Question: I'm not allowed to use methods from any class except String and IO Class
So my code snippet is:
'''
String line = reader.readLine();
while (line != null) {
String[] elements = line.split(",");
// Array could be too big if there are multiple occurances of
// the same number
// Array length + 1 because I can't use the 0 and with a input line of
// 1,2,3 for example would be the length 3 but I would have the
// numbers 0,1,2 in the Array as my index.
String[][] placeholderMatrix = new String[elements.length+1][elements.length+1];
for(int i = 0; i < elements.length-1; i++){
placeholderMatrix[(int)elements[i]][(int)elements[i+1]] = 1;
}
line = reader.readLine();
}
'''
In the File I'm getting are only numbers like that: 1,2,3,4,5,8,7,4
So in my splitted String Array are only Numbers but now if I want to use them as my index for my Matrix(placeholderMatrix)
My problem is in my for loop where I want to use them as my Index I can't use them because it is a String Array. Normally I would use Integer.parseInt but I'm not allowed to :/
Any ideas on how I can implement them as my Index? and any Idea how I can get the perfect length of my Matrix? Because If I get the following numbers: 1,2,2,2,3 My Matrix should only have the numbers:
'''
0 1 2 3
1
2
3
'''
But if I'm using elements.length+1 for the length of my Matrix I would get the numbers 0 1 2 3 4 5
Hope you could understand my problem. Sorry for my bad english and Thanks in advance.
Edit: SO i got another problem with that. If I implement the method(parseInt) of Dici and am using it in the line "placeholderMatrix[parse(elements[i])][parse(elements[i+1])] = 1;" I'm getting the error ArrayOutOfBounce because my defined Array is just the length of my splitted String Array elements. But if I define it with Integer.MAX_VALUE as my length I get a memory error because it is too big. Any ideas?
Edit2: My Task:
I have to take a row of Numbers seperated by ",". (I will split it with the String split method to get only the numbers) Now I have to create a Matrix(2 dimensional Array) and look for the number at the index i of my new String Array and the number at the index i + 1 and have to take the first Number as my column and th second as my row (or vice versa) and implement at that point a 1. Now are my Numbers I will get from 1 to Integer.MAX_VALUE so I would have to create such a big Matrix but this isn't possible because I get the MemoryError.
Error: java.lang.OutOfMemoryError: Requested array size exceeds VM limit
at Test.main(Test.java:29)
To understand what I have to do: <URL> the image at the right but for numbers from to Integer.MAX_VALUE so my 2D Array has to be defined with the length of Integer.MAX_VALUE?
Edit:
So Dici asked for an example:
My Sequence could be: 1,2,5,4
So my Matrix should be:

Hope this is what you wanted Dici
But the numbers I can get from the sequence are 1 to Integer.MAX_VALUE
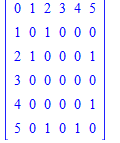
Answer: For converting strings to integers, you can simply implement your own integer parser, it is not complicated. You can start with this and improve it if needed.
'''
public int parseInt(String s) {
int n = 0;
int pow = 1;
for (int i=s.length() - 1 ; i>=0 ; i--) {
String si = String.valueOf(s.charAt(i);
if (si.matches("[0-9]")) {
n += pow*(s.charAt(i) - '0');
pow *= 10;
} else if (si.matches("+|-") && i == 0)
n *= s.charAt(i) == '+' ? 1 : -1;
else
throw new NumberFormatException();
}
return n;
}
'''
Then, I'll handle the second part of your problem. If 'Integer.MAX_VALuE' is one of your input values, you cannot possibly allocate an 'Integer.MAX_VALUE x Integer.MAX_VALUE' matrix. What you need to do is assign contiguous ids to your input values and record the ids in a map so that you can access easily the index of the matrix corresponding to one node value. Here is an example to get you to understand :
'''
public void someMethod() {
int id = 0;
Map<Integer,Integer> idMap = new HashMap<>();
String[] split = reader.readLine().split(",");
int [] nodes = new int[split.length];
for (int i=0 ; i<nodes.length ; i++) {
nodes[i] = parseInt(split[i]);
if (!idMap.containsKey(nodes[i]))
idMap.put(nodes[i],id++);
}
// the map is now constructed, it should probably be stored in an attribute
int[][] placeholderMatrix = new int[nodes.length][nodes.length];
for(int i = 0; i < nodes.length; i++){
if (i > 0) placeholderMatrix[idMap.get(nodes[i])][idMap.get(nodes[i-1])] = 1;
if (i < nodes.length-1) placeholderMatrix[idMap.get(nodes[i])][idMap.get(nodes[i+1])] = 1;
}
}
'''
There are other ways to do it, let me know if this solution is ok